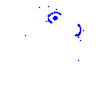
Particle: electron